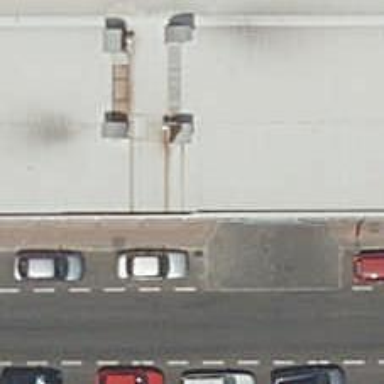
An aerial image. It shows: Car shop.